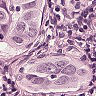
Metastatic tissue present: yes